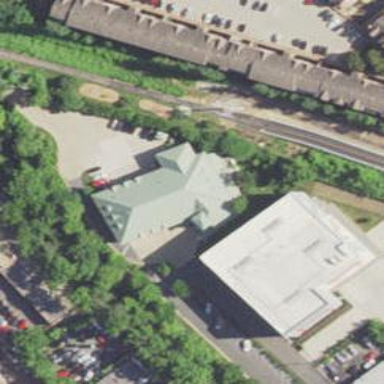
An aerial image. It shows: Public building.